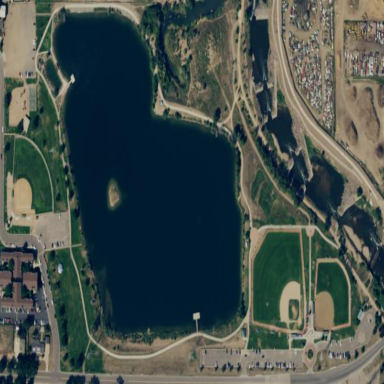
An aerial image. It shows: Park.